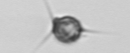
Label: Acanthoica_quattrospina